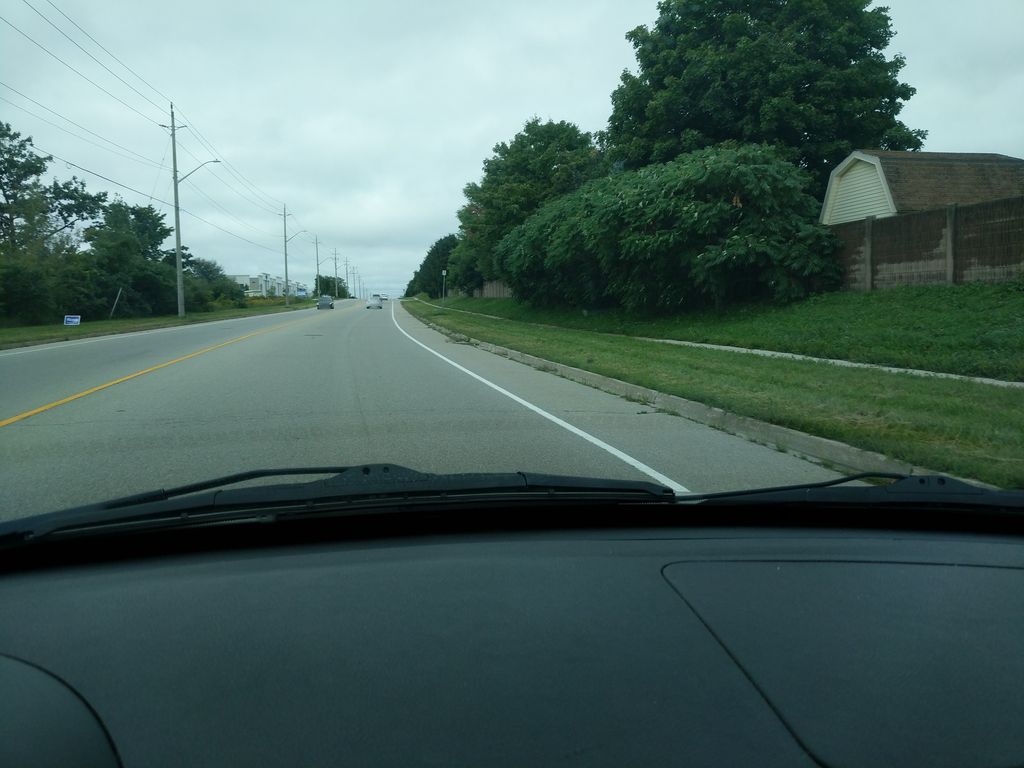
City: kitchener-waterloo